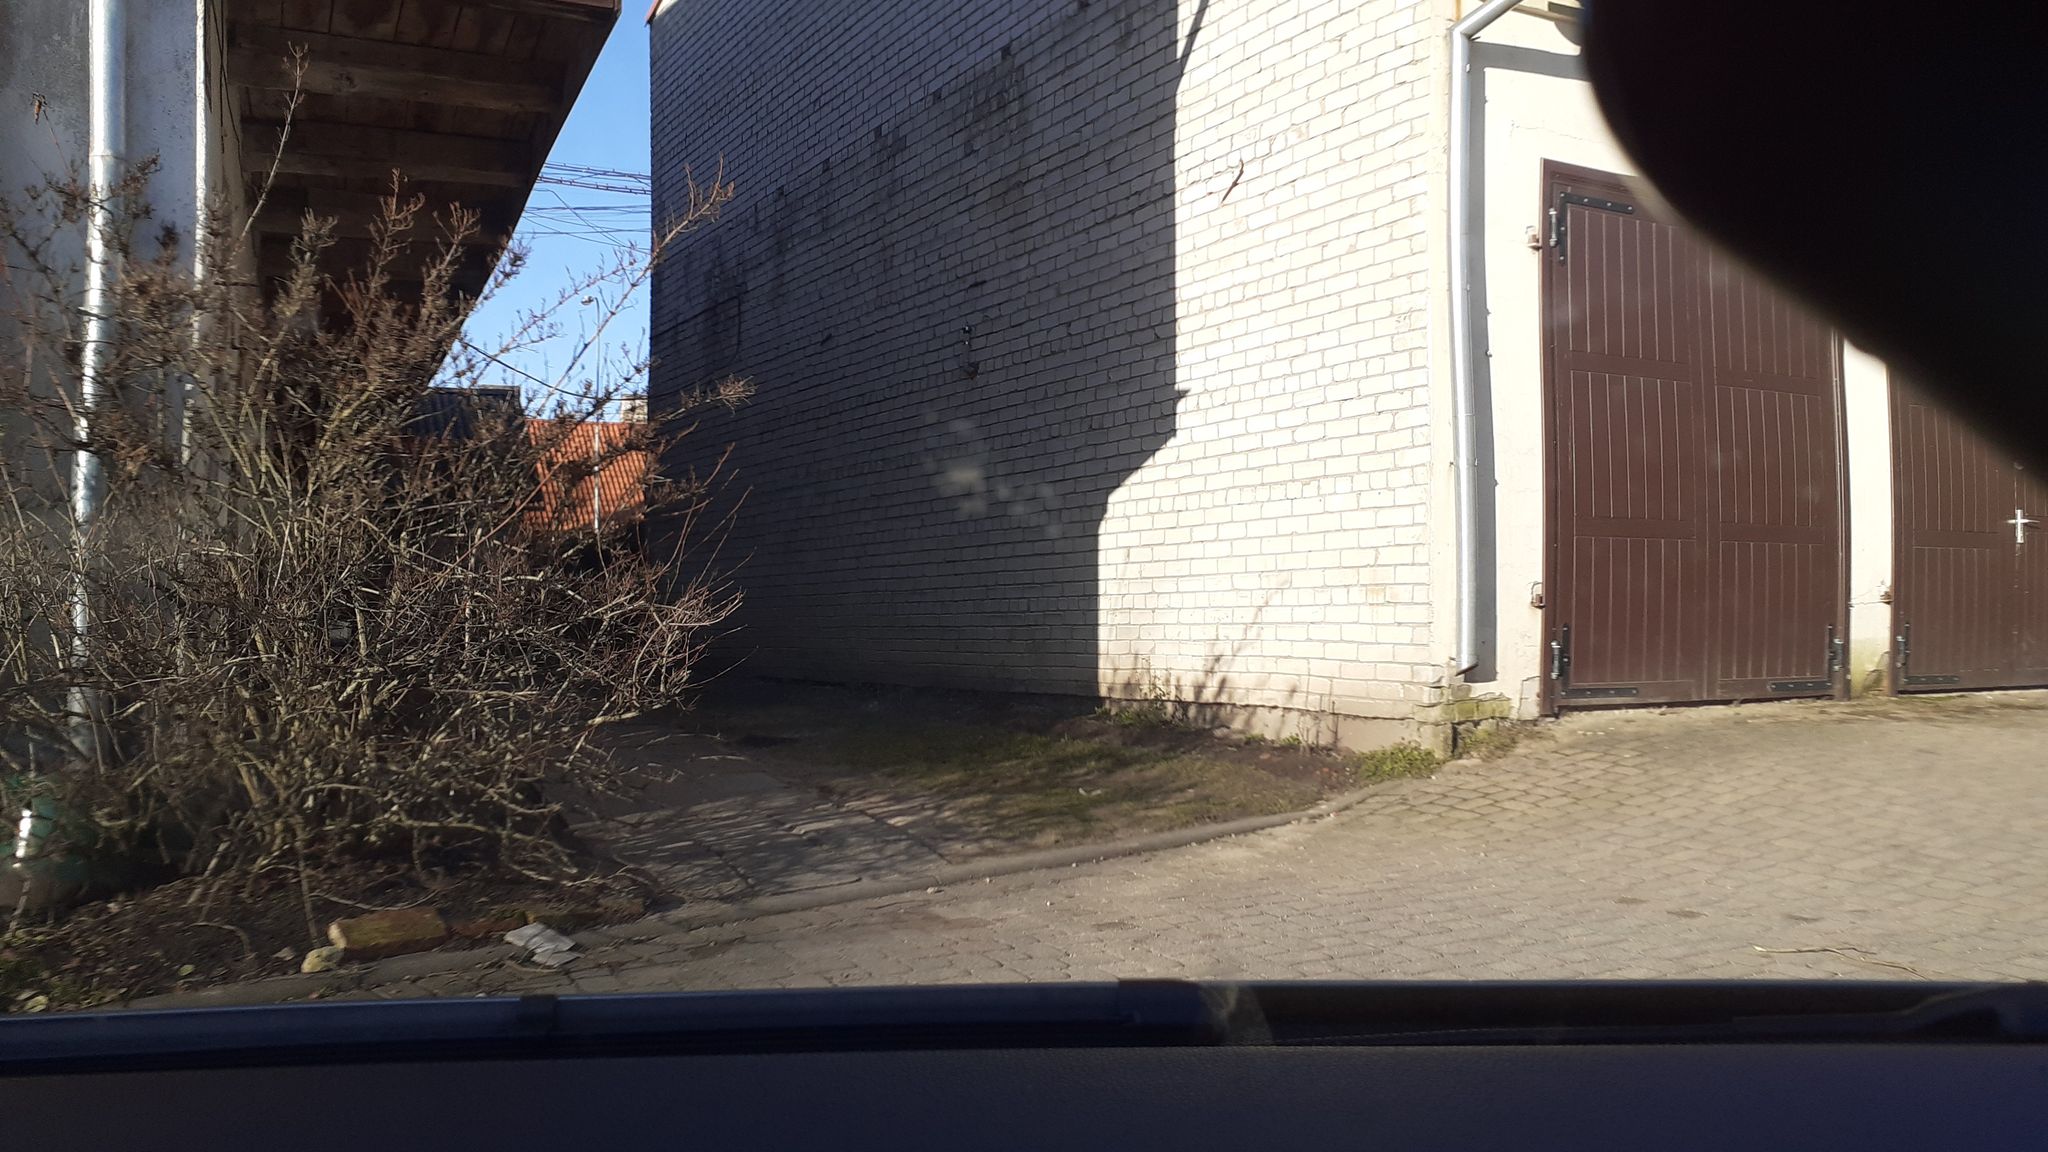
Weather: clear
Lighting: day
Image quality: good
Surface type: walking surface
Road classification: footway, residential
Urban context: rural cluster
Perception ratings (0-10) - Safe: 0.95, Lively: 2.63, Beautiful: 1.48, Boring: 4.29, Depressing: 4.64, Wealthy: 1.16